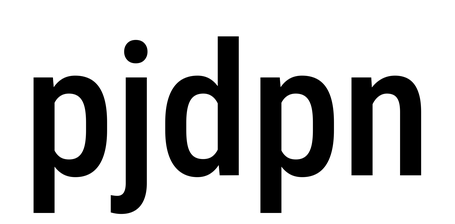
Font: Roboto_Condensed_Medium